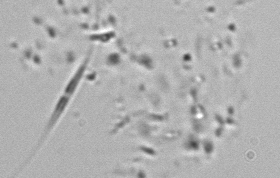
Label: Phaeocystis